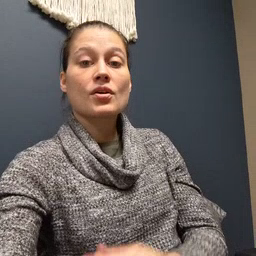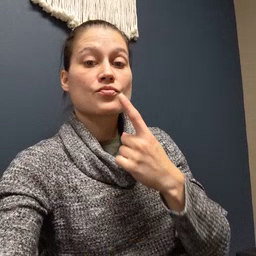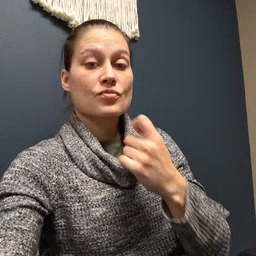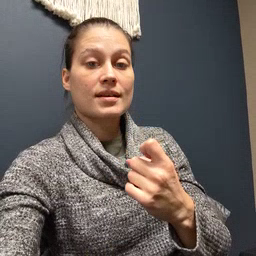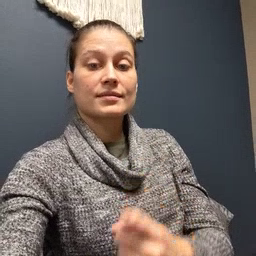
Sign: red